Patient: sex M, age 42
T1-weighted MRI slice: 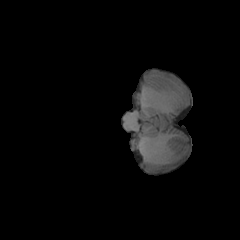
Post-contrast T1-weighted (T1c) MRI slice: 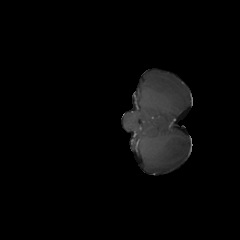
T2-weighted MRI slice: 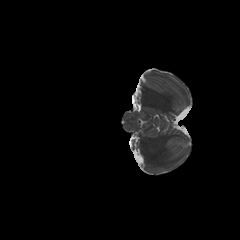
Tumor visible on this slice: no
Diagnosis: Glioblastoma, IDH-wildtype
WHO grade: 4